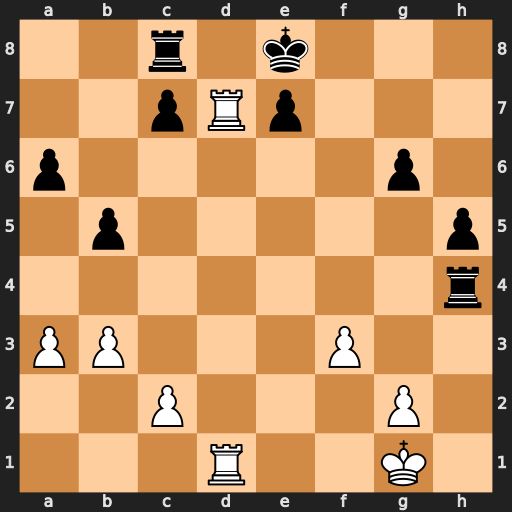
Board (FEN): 2r1k3/2pRp3/p5p1/1p5p/7r/PP3P2/2P3P1/3R2K1
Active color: w
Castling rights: -
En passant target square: -
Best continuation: g3 Rh3 Kg2 Rxg3+ Kxg3